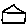
Label: house